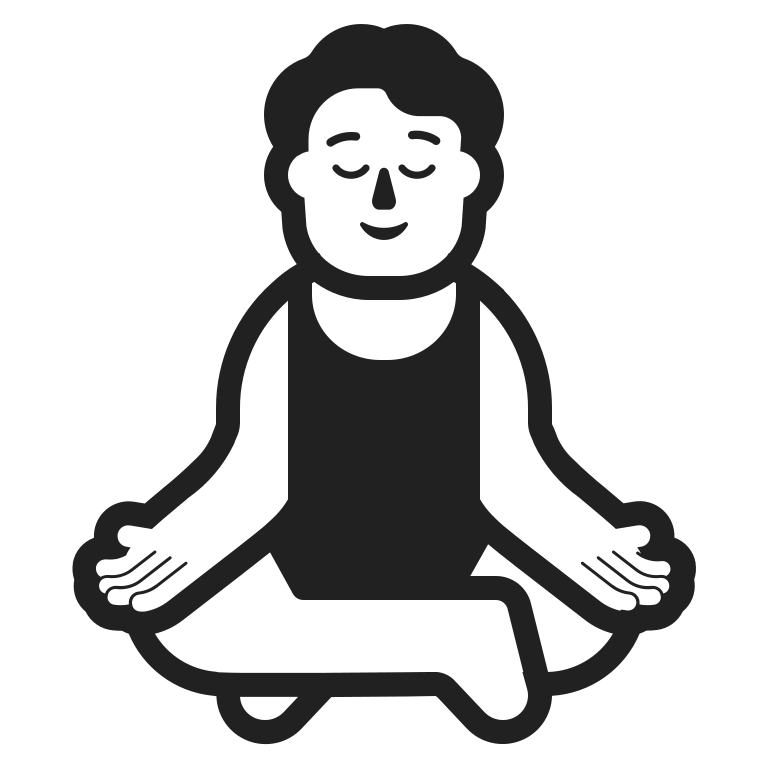
person in lotus position high contrast default